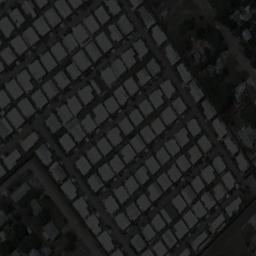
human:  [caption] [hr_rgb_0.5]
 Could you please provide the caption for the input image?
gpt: Many buildings are in the mobile home park .

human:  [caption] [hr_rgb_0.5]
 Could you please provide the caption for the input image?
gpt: There are moving homes in this rectangular area .

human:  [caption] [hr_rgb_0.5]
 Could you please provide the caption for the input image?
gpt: The dense mobile home park has lots of neatly arranged mobile white homes .

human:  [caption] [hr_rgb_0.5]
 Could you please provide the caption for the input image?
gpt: The mobile home park is next to the bare land .

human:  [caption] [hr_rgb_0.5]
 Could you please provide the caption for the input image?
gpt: There are many white buildings in the mobile home park .